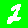
Digit: 2